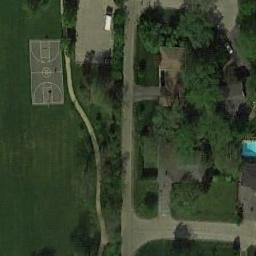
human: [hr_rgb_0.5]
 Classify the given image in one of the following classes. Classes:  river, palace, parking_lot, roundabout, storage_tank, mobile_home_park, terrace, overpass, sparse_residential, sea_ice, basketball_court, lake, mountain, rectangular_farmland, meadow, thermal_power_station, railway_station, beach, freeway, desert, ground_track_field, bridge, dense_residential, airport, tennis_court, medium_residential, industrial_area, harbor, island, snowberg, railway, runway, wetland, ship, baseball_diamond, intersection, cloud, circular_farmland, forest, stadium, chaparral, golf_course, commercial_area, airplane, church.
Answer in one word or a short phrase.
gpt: basketball_court